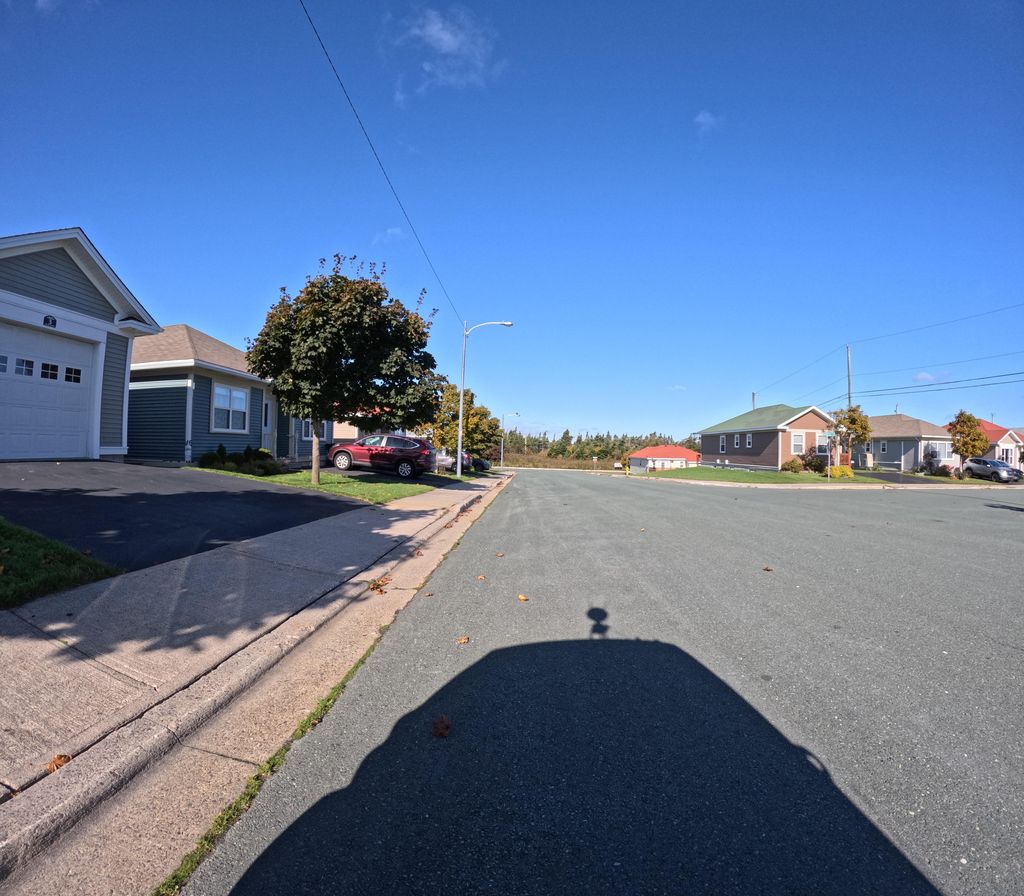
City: st_johns